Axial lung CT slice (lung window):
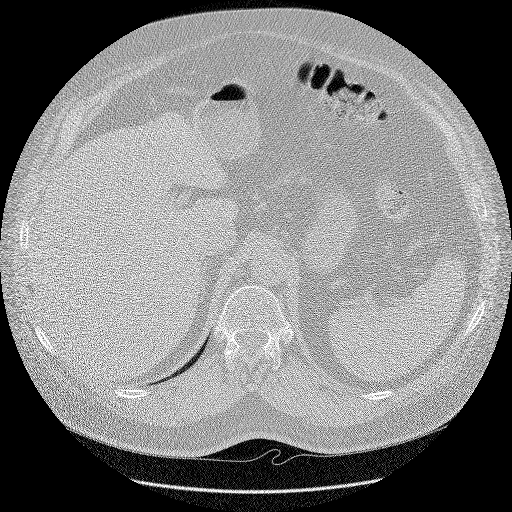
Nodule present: no